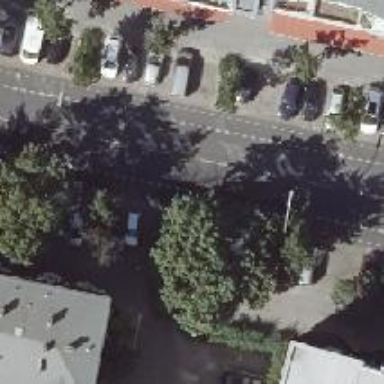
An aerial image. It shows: Tertiary road with asphalt surface. The road has separate sidewalks and lanes for cyclists on both sides. There is street side parking available on both sides as well.